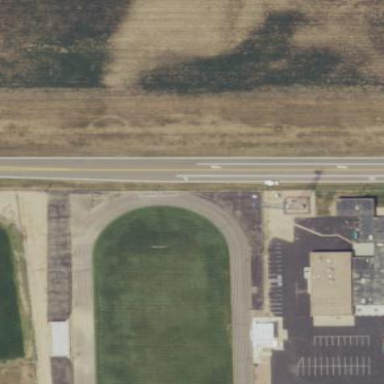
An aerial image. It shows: American football pitch.